Question: I want to loop through a directory and echo all folders. However, the foreach-loop just echo out . and ..
'''
$dir = 'content/';
$handle = scandir($dir);
foreach ($handle as $file) {
if (is_dir($file)) { echo '<br>' . $file; }
}
'''
Here is the content of the directory:

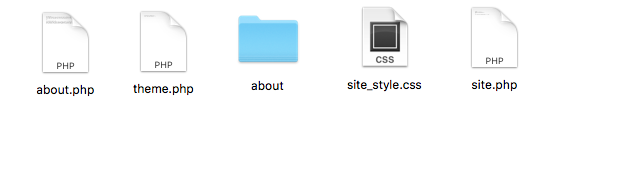
Answer: Have a go using this:
'''
$dir = 'content/';
$handle = scandir($dir);
foreach ($handle as $file) {
if (is_dir($dir.'/'.$file)) { echo '<br>' . $file; }
}
'''